Interaction volume radius: 5 \u00c5
Interaction volume height: 10 \u00c5
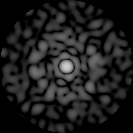
Disorder parameter: 0.8544